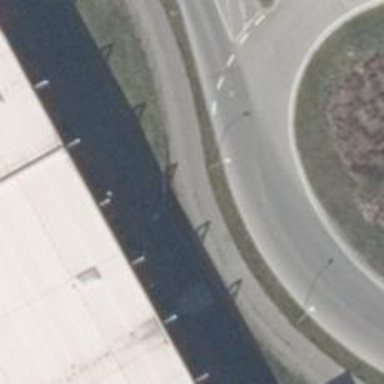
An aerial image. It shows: Asphalt path designated for cycling.